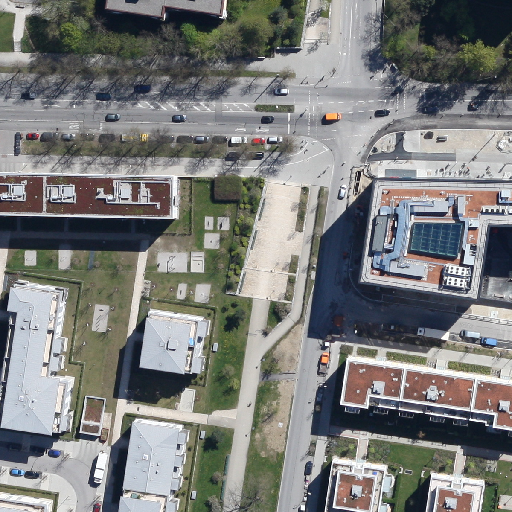
Referring expression: sidewalk